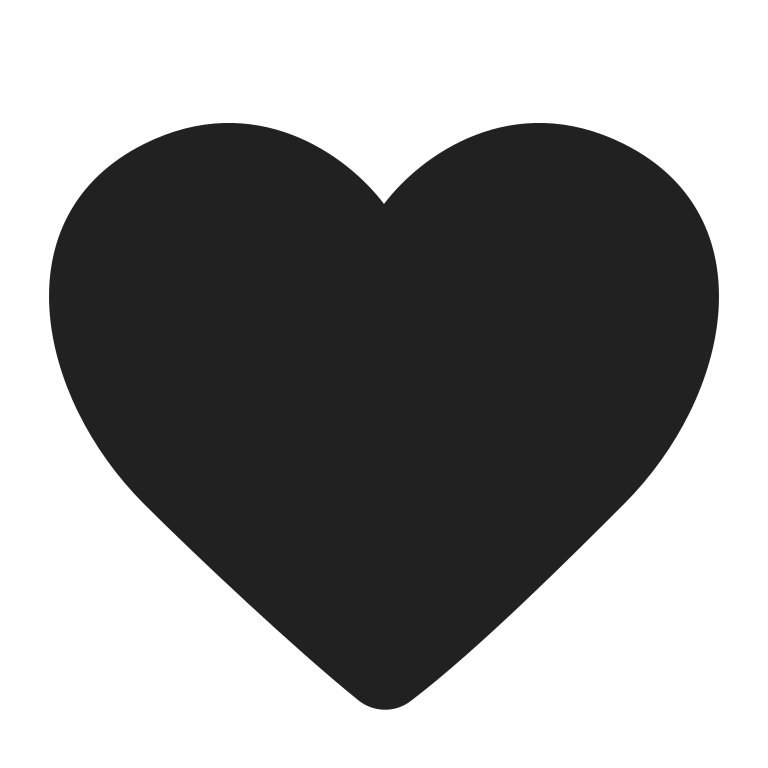
black heart high contrast